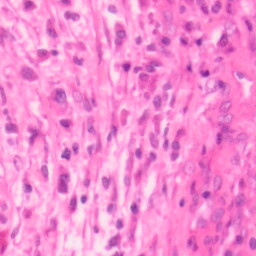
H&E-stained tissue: Colon